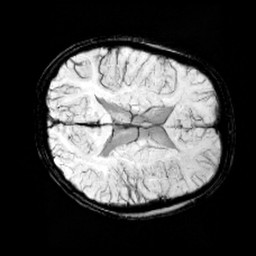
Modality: minIP
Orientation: axial
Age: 12
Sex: male
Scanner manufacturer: siemens
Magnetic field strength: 3 T
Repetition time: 0.027 s
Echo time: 0.02 s